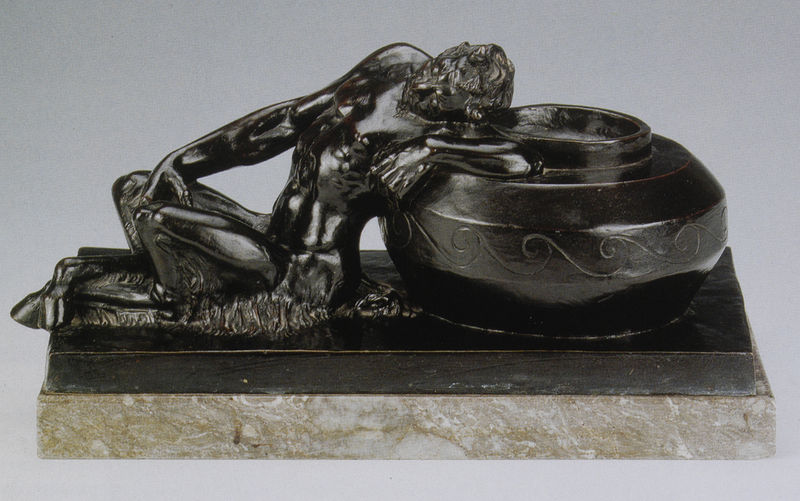
Titel: Schlafender Faun an einem Gefäss
Künstler: J. Hinterseher
Standort: München
Institution: Stadtmuseum
Schlagwörter: akt, dunkel, hand, kopf, mann, nackt, schatten, schlaf, sitzen, frau, haar, licht, marmor, schwarz, stützen, dame, gras, ornament, arm, arme, mensch, schale, schüssel, sockel, stein, bild, hände, figur, sitzend, skulptur, statue, vase, fell, hufe, topf, welle, schlafen, schlafend, lehne, klein, lehnen, jugendstil, glanz, verzierung, glänzend, metall, bildhauerei, bronze, marmorsockel, plastik, poliert, liegend, aufstützen, oberkörper, foto, nacktheit, tusche, gefäß, traum, fass, kunst, tinte, politur, satyr, faun, kentaur, pan, fabelwesen, historismus, hörner, tintenfass, anlehnen, guss, bock, kunsthandwerk, miniatur, bocksbeine, figru, frauengestalt, gebrausgegenstand, hochglanz, laufender hund, lehnend, nackz, pferdebeine, pferdefuss, rennaissance, saliera, salz, salzfass, schlafender, spiralen, sten, tuschefass, ziege